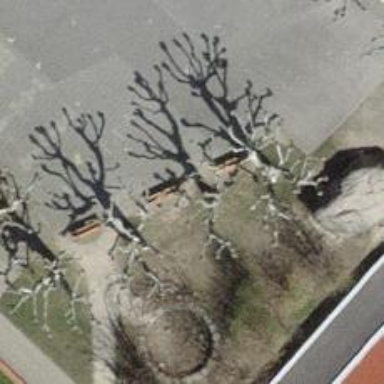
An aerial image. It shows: Brown bench.